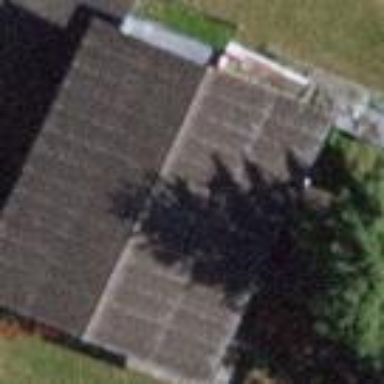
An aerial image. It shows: Garage.